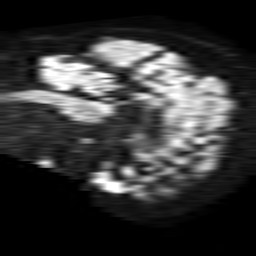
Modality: TRACE
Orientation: sagittal
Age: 82
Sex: female
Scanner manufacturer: philips
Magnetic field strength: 1.5 T
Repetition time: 4.6 s
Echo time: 0.08631 s